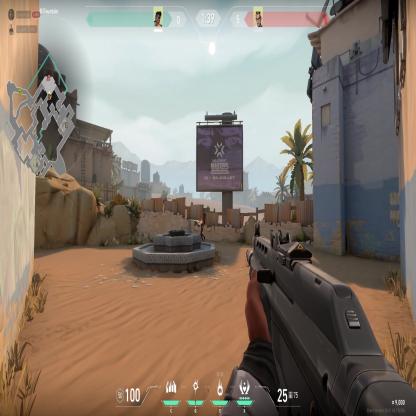
Label: enemy